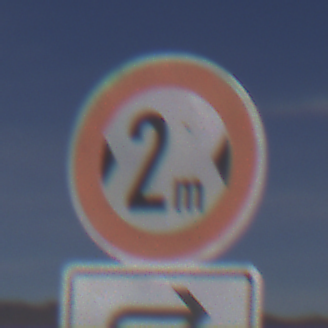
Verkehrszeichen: TatsaechlicheBreite2
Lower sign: RichtungsangabeDurchPfeile5
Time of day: Midday
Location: Outdoor (Nature)
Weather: Clear
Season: NotSpecified
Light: Natural